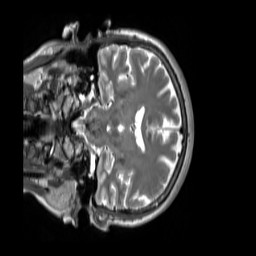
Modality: T2w
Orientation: coronal
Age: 58
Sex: female
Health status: ill
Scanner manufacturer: siemens
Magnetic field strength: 3 T
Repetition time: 2.8 s
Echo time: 0.326 s